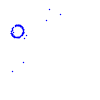
Particle: proton